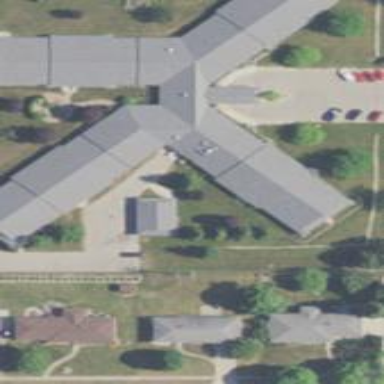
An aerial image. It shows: Building.